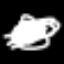
Label: angel